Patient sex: M
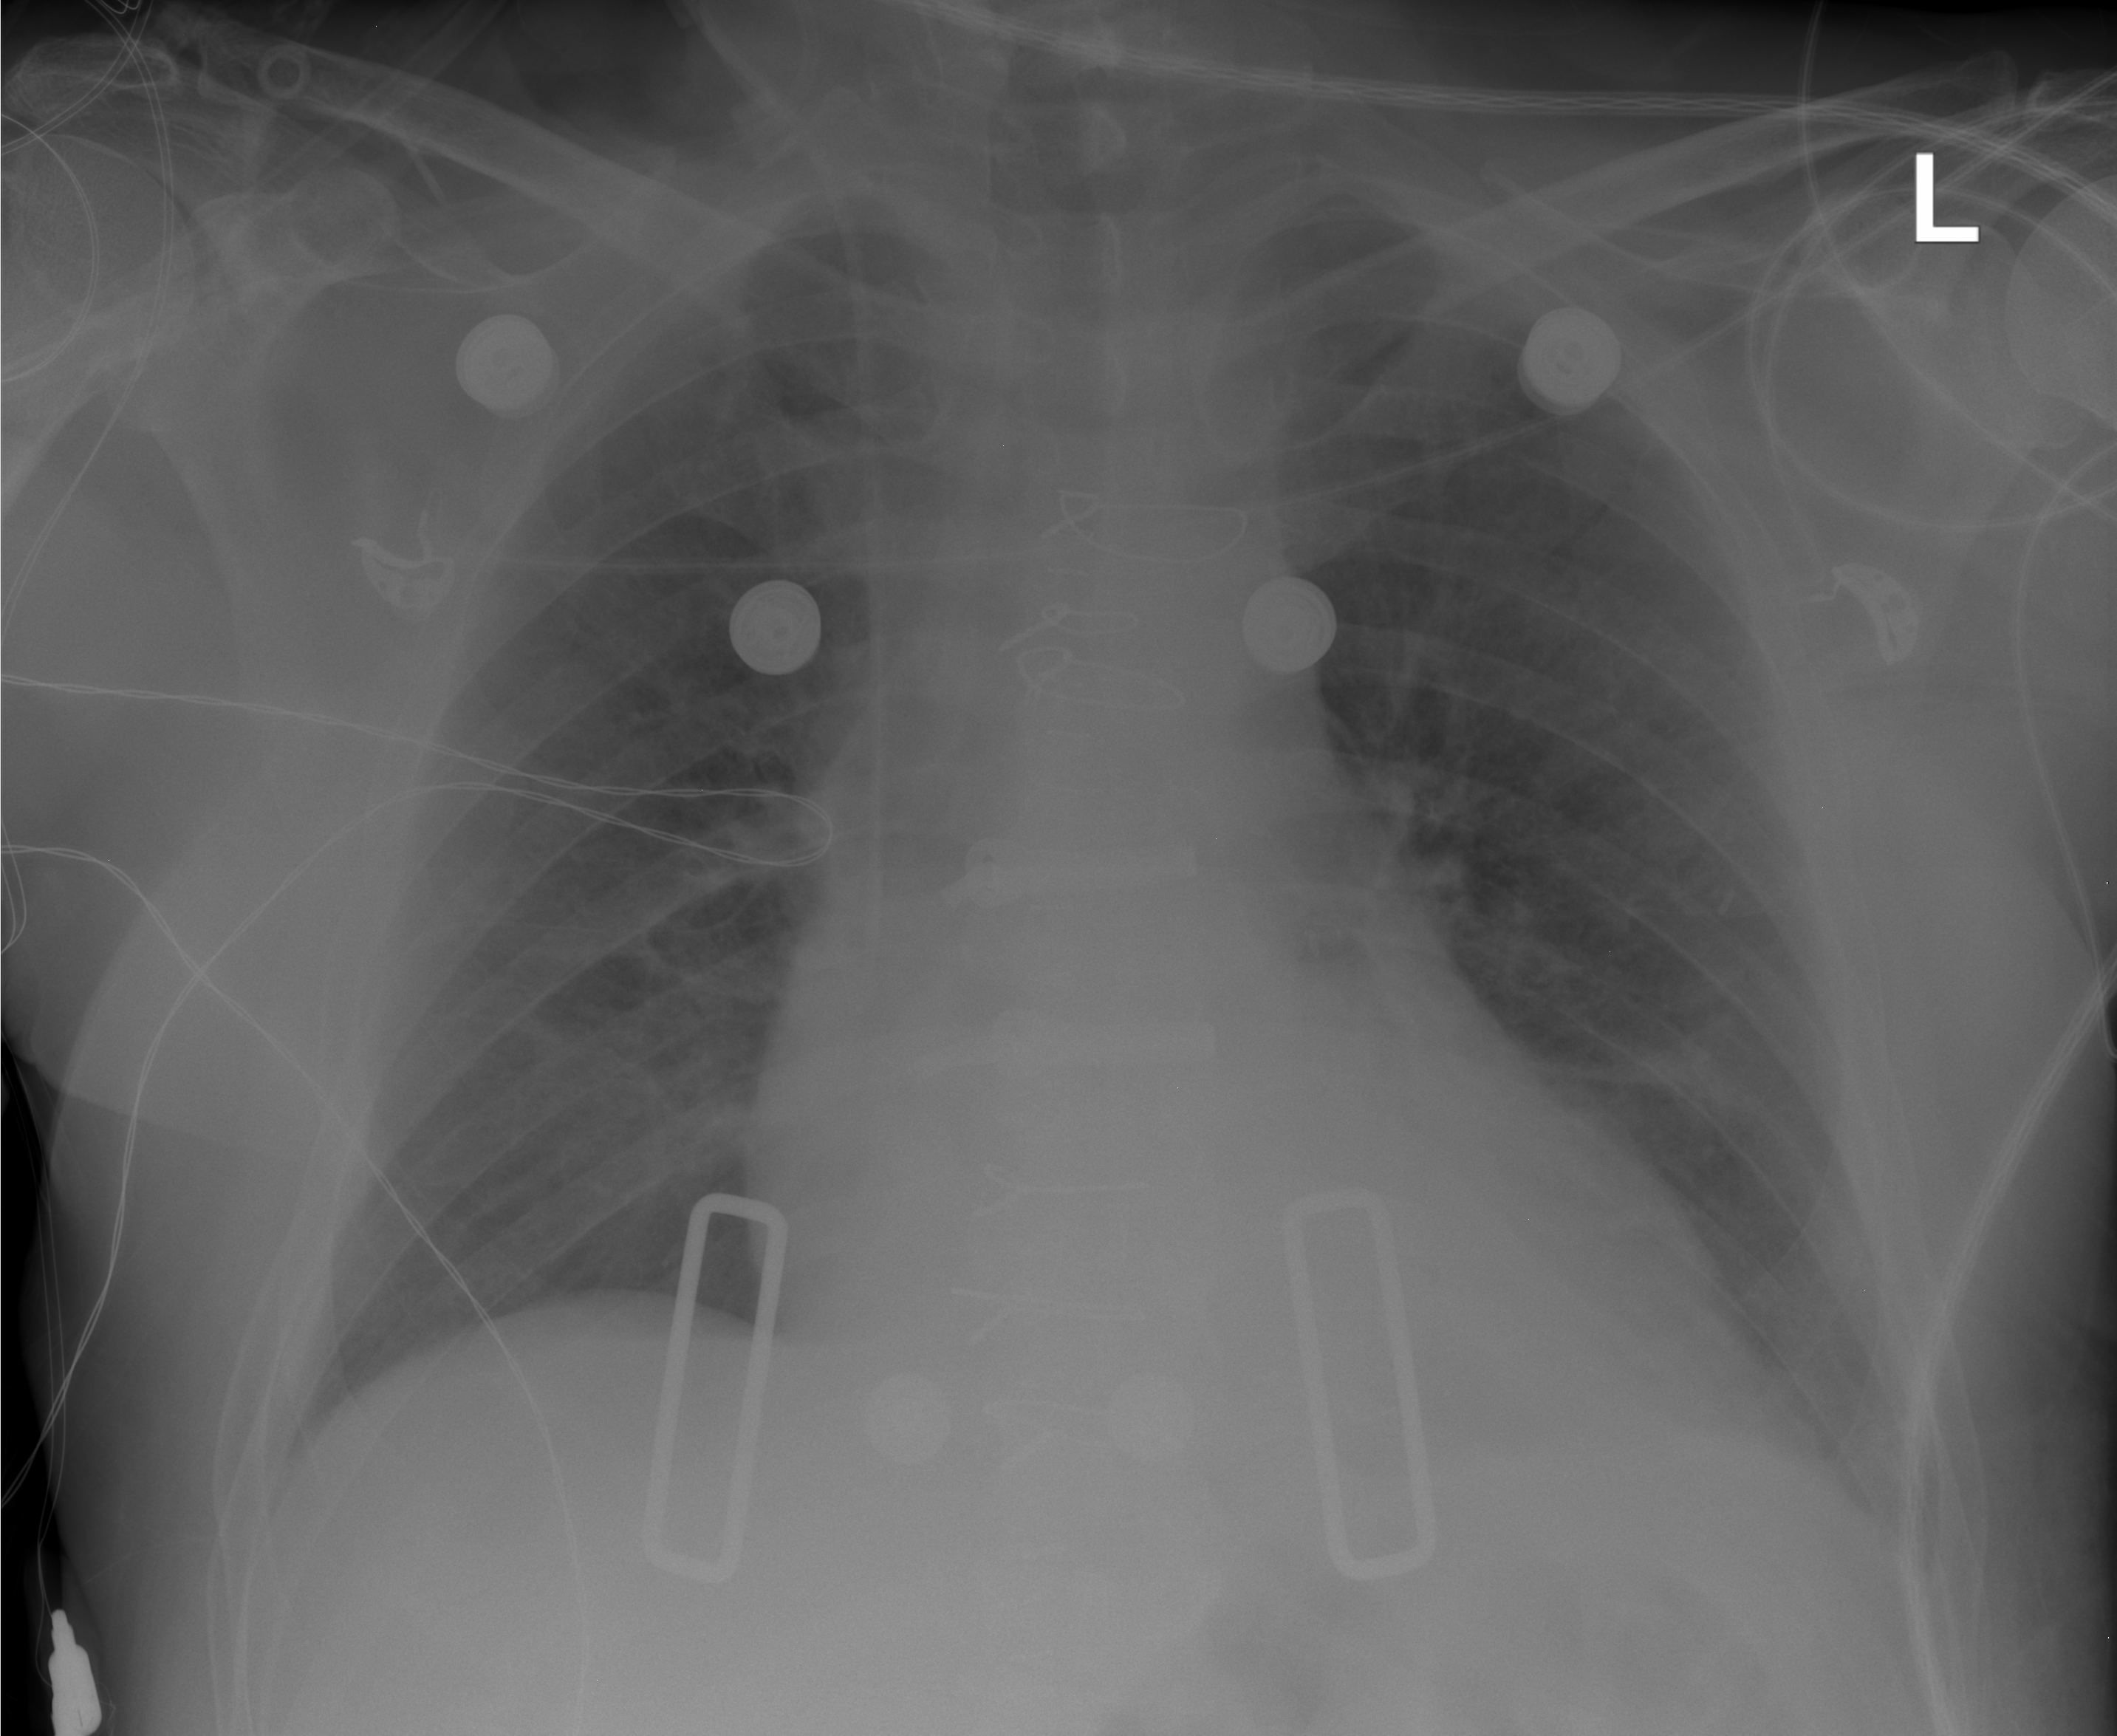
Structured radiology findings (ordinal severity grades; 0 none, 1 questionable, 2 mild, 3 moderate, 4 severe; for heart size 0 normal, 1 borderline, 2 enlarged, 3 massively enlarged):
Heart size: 2
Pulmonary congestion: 2
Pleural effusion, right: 0
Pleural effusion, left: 2
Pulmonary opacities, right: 0
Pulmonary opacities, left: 0
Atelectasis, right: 0
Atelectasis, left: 0